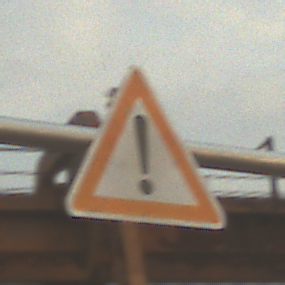
Verkehrszeichen: Gefahrenstelle
Umgebung: Outdoor, Suburban
Tageszeit: SunriseSunset
Wetter: PartlyCloudy
Licht: Natural
Jahreszeit: NotSpecified
Kontrast: MediumContrast